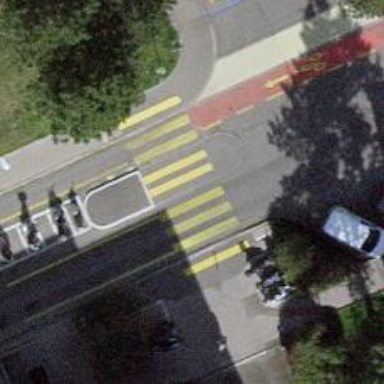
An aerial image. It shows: Zebra crossing for pedestrians.